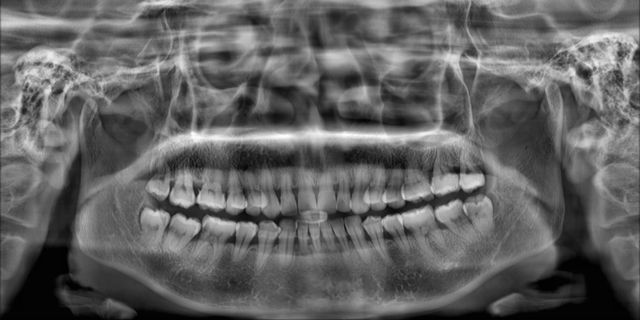
adult